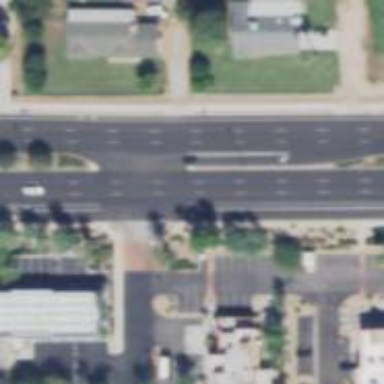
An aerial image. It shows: Secondary link road with asphalt surface.